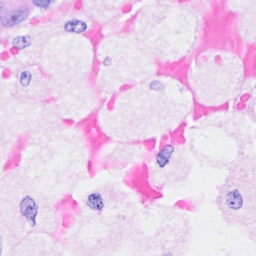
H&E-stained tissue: Breast